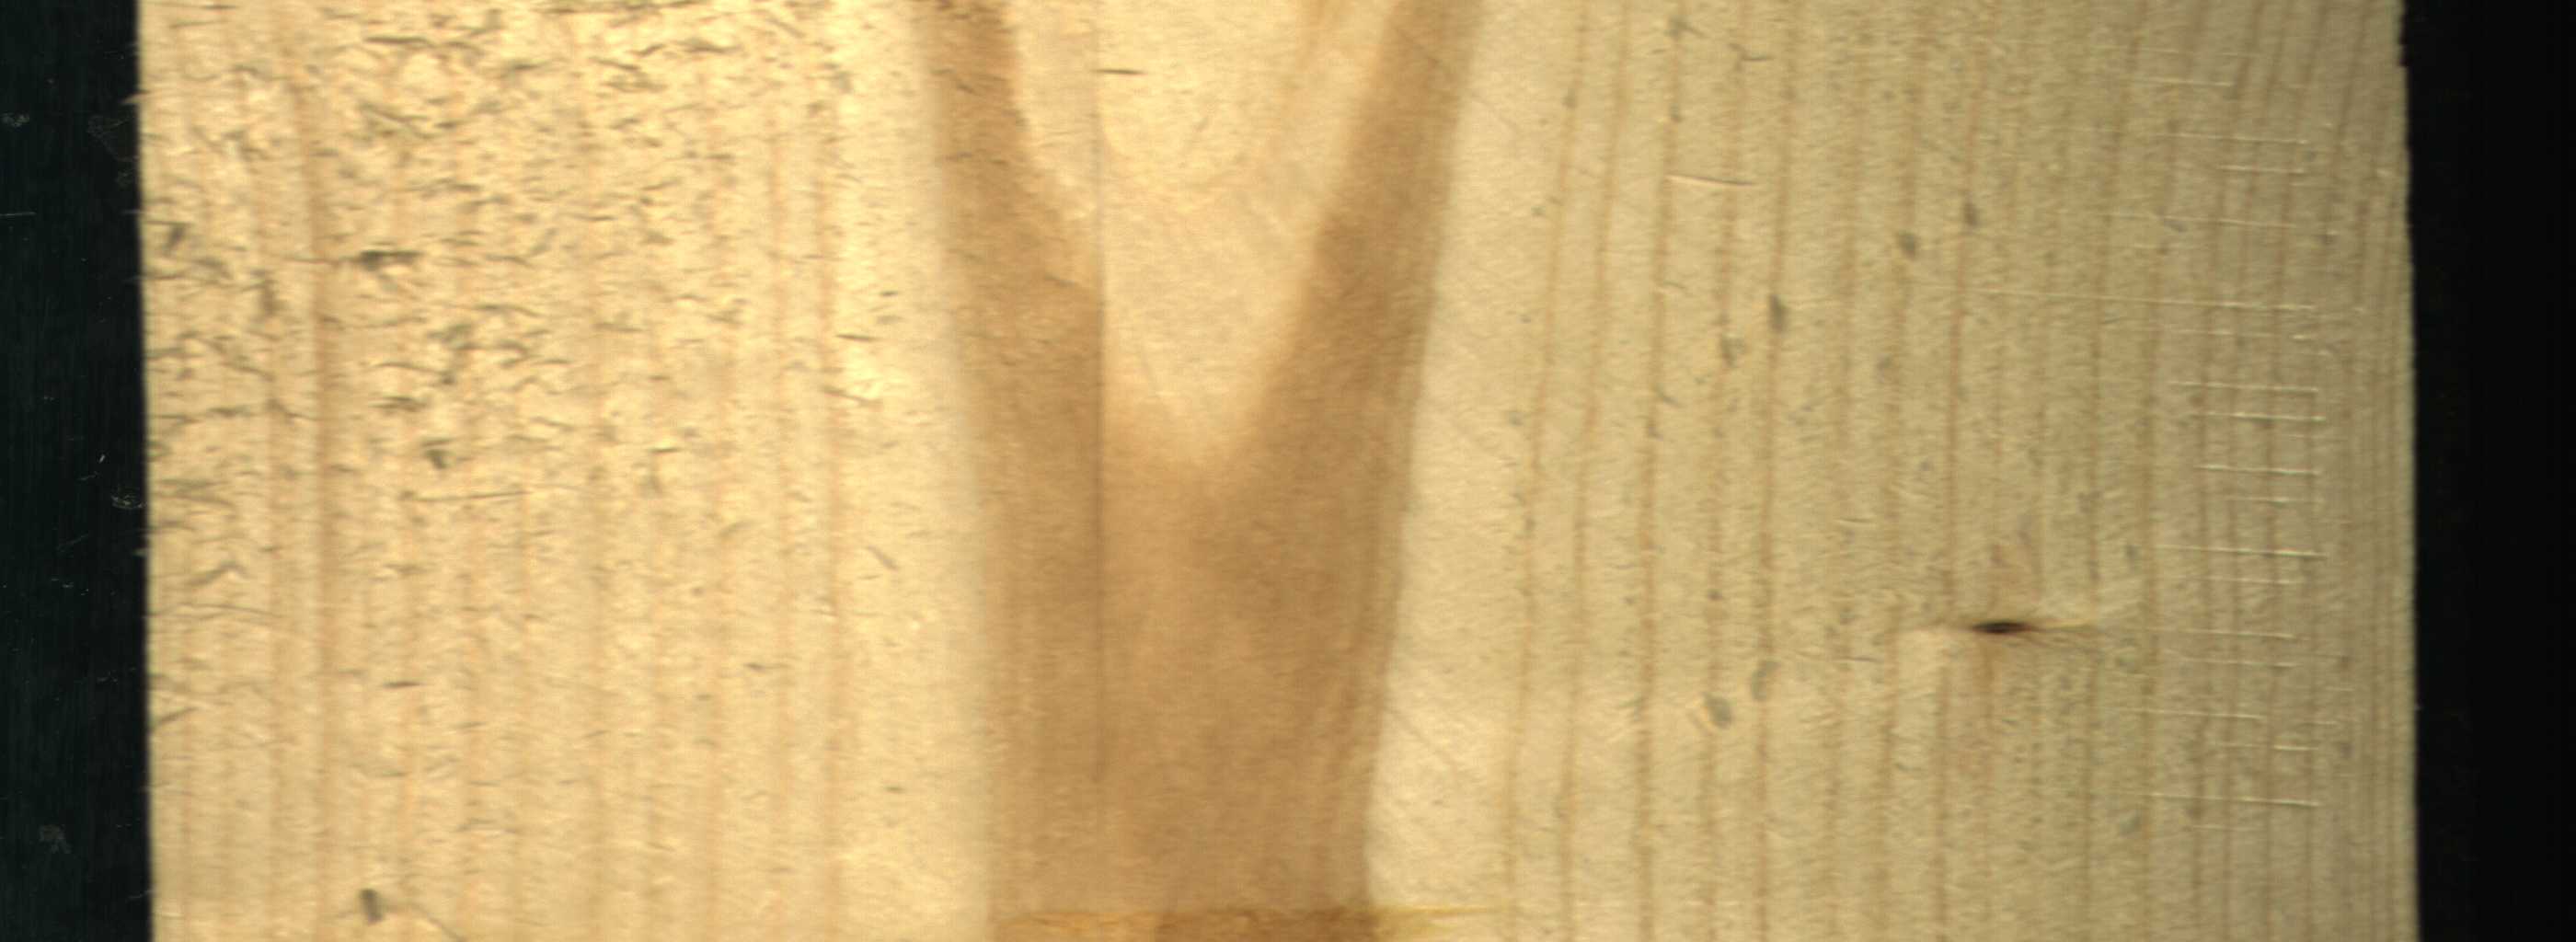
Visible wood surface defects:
Dead_Knot